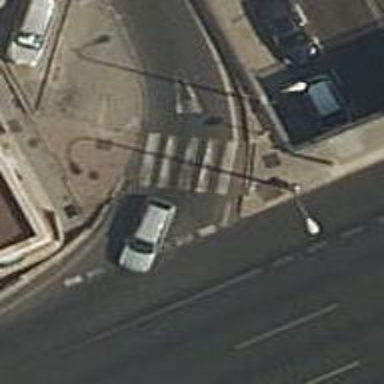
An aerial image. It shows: Road with "give way" sign.